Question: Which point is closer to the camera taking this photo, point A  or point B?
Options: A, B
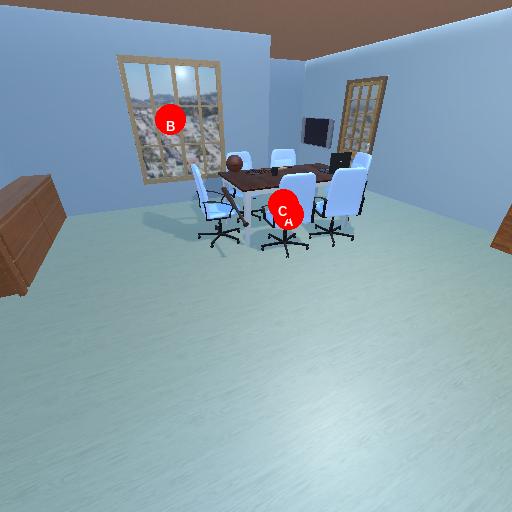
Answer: A